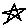
Label: star